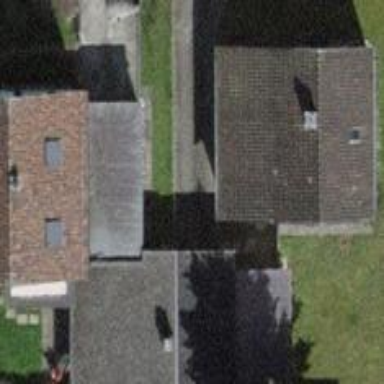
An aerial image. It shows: Building with tile roof.